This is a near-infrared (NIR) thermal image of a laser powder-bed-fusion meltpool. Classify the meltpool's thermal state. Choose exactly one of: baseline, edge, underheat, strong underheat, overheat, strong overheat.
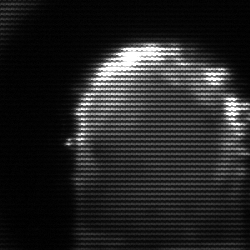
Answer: baseline